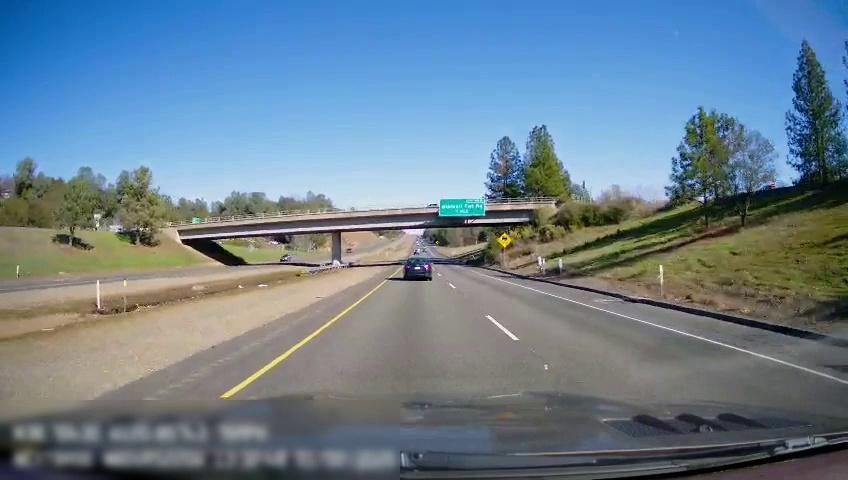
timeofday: Day
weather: Sunny
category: Drivable Space
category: Drivable Space
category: Vehicles | SUV
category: Vehicles | Car
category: Lanes | Current Lane
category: Lanes | Current Lane
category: Lanes | Alternate Lane
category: Traffic | Signs
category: Traffic | Signs